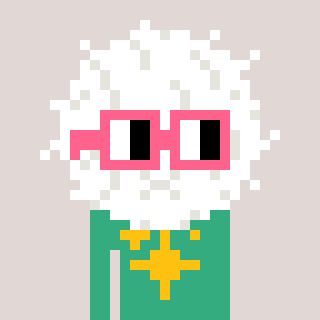
a pixel art character with square pink glasses, a cottonball-shaped head and a teal-colored body on a warm background